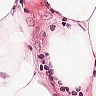
Metastatic tissue present: yes